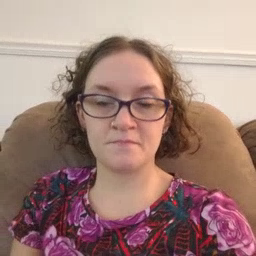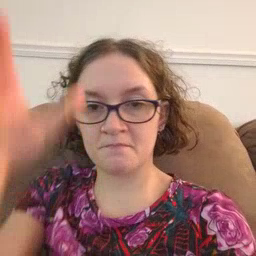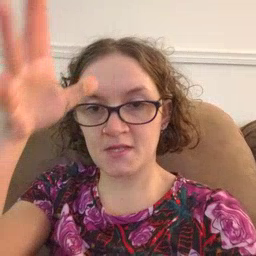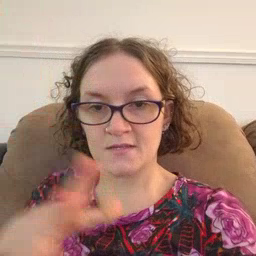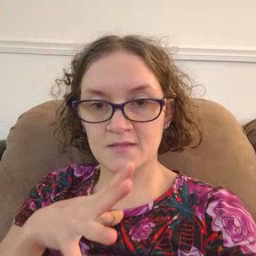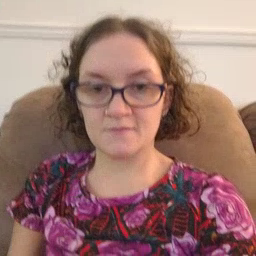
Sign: man